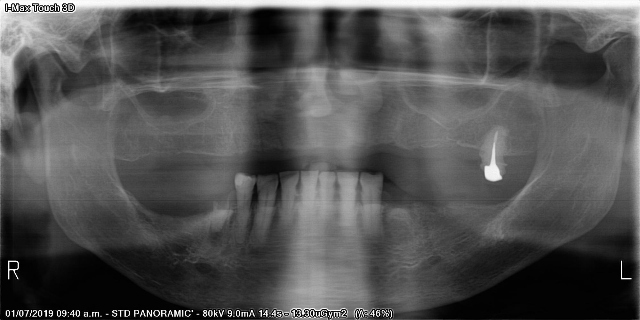
adult